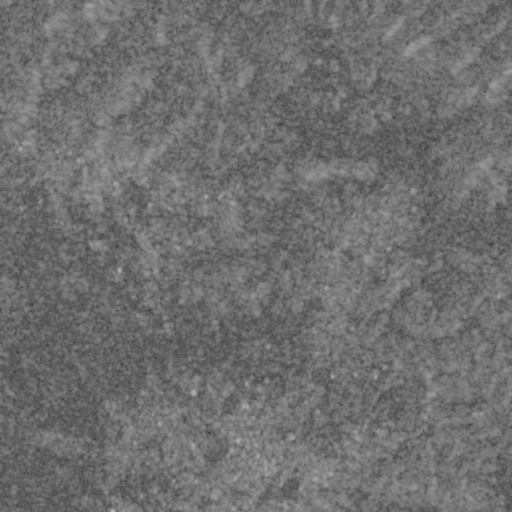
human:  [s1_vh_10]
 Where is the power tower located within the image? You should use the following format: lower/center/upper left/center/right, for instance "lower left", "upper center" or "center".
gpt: The power tower is located in the upper of the image.
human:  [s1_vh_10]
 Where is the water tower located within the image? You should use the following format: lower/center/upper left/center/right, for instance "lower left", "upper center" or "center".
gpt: The water tower is located in the lower center of the image.
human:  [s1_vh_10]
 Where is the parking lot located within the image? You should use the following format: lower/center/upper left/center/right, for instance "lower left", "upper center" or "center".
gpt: There is no parking lot in the image.

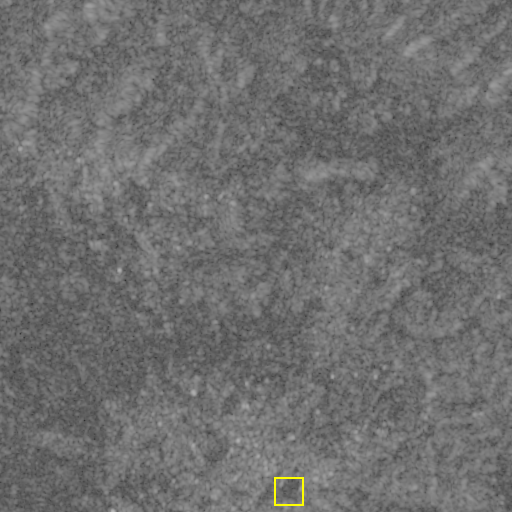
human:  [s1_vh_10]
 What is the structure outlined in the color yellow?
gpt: The structure outlined in yellow is a park.
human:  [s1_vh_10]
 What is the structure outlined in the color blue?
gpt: There is no blue outline.